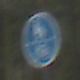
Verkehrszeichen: GemeinsamerGehUndRadweg
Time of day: Midday
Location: Outdoor (Nature)
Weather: Overcast
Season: NotSpecified
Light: Natural